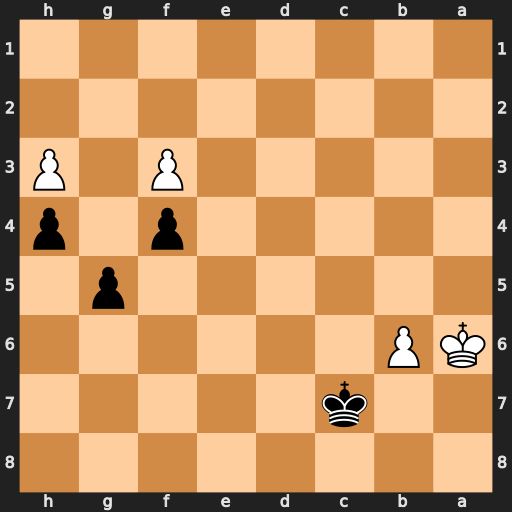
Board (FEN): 8/2k5/KP6/6p1/5p1p/5P1P/8/8
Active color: b
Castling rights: -
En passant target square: -
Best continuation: Kb8 Kb5 g4 hxg4 h3 g5 h2